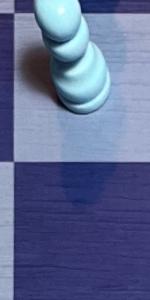
Label: Empty